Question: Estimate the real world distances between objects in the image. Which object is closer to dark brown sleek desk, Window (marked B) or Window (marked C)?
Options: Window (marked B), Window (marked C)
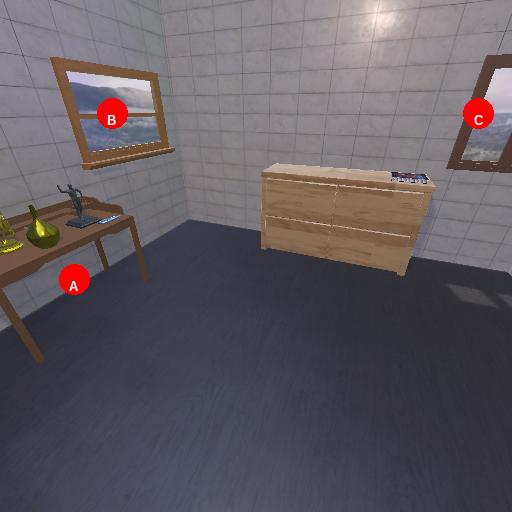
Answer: Window (marked B)